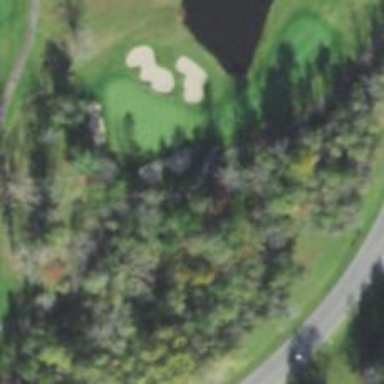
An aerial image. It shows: Pathway for golfing.